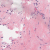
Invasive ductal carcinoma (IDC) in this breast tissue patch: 0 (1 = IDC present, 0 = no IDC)